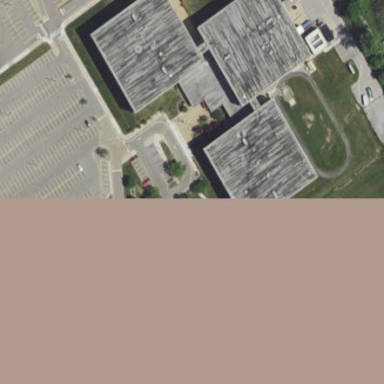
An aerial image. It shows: Office building.